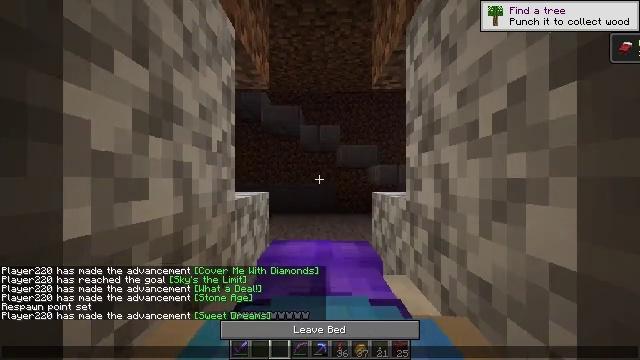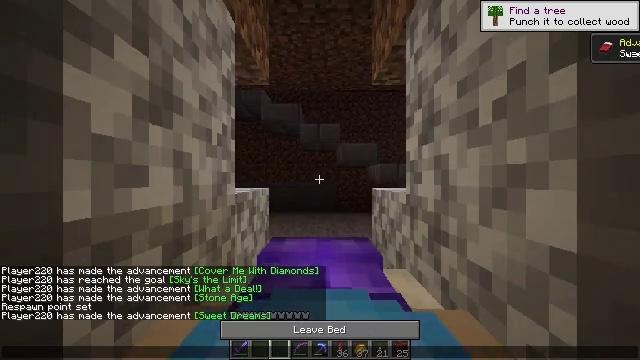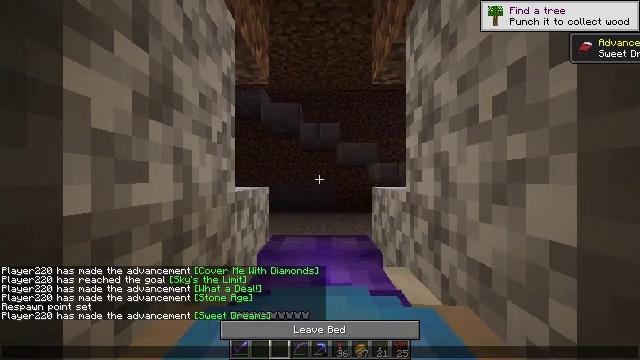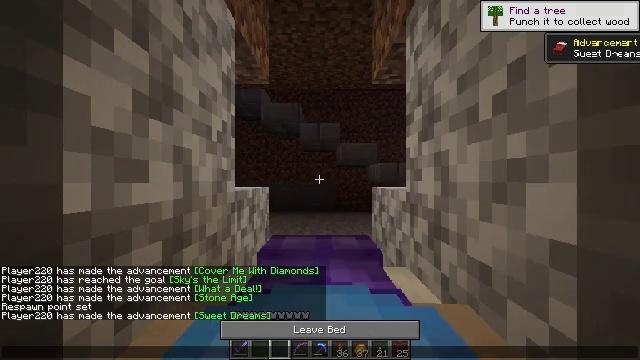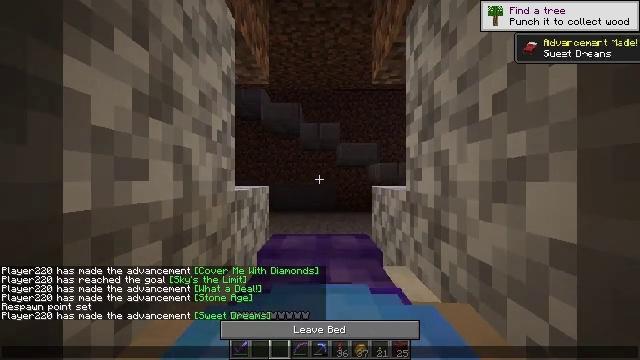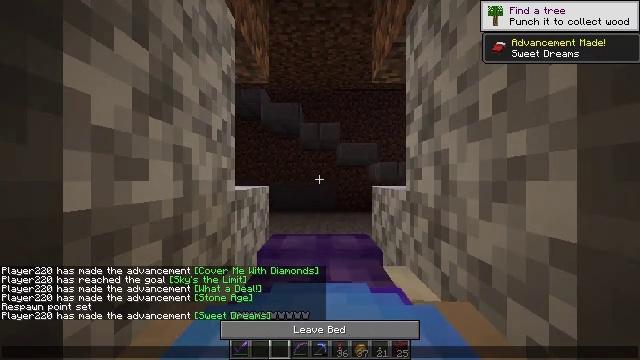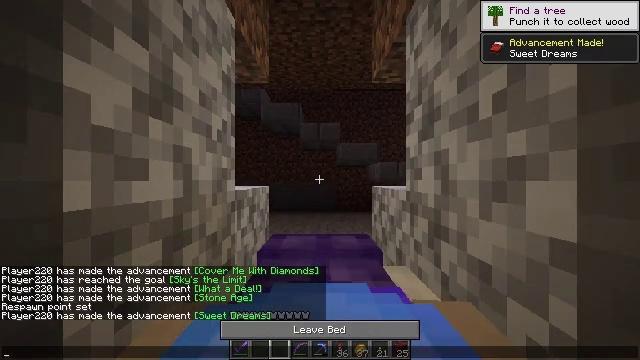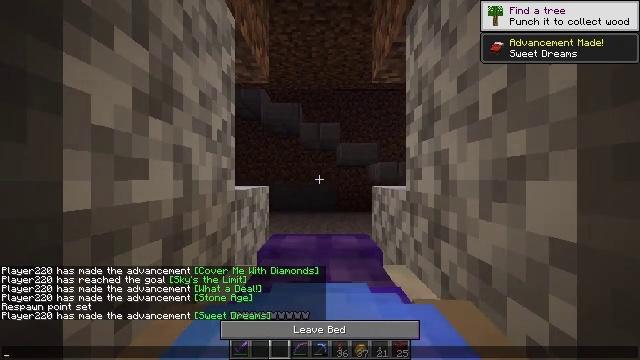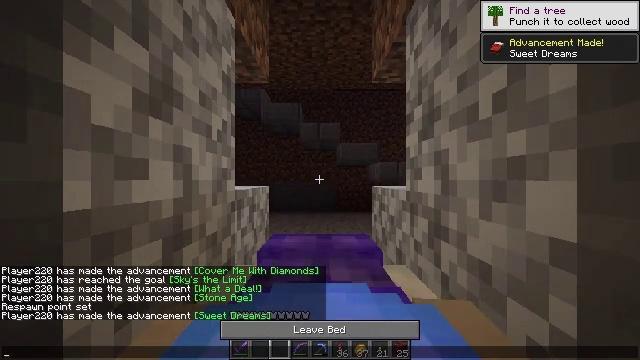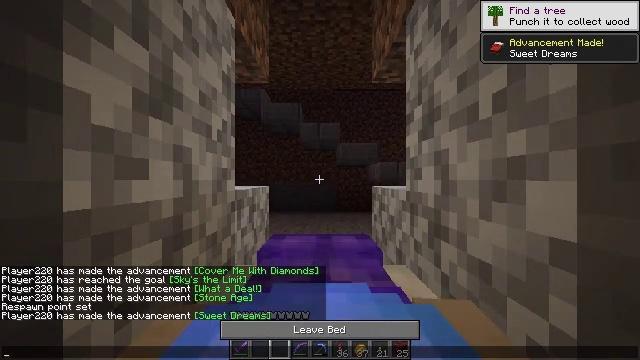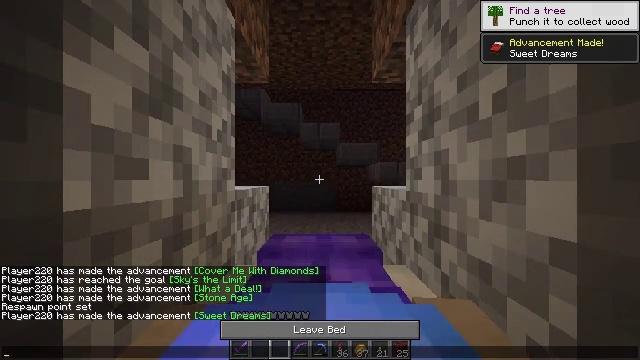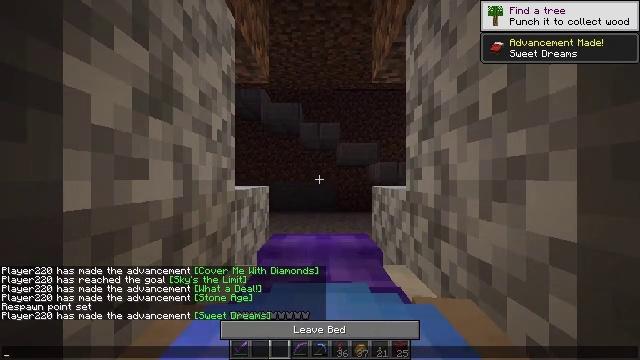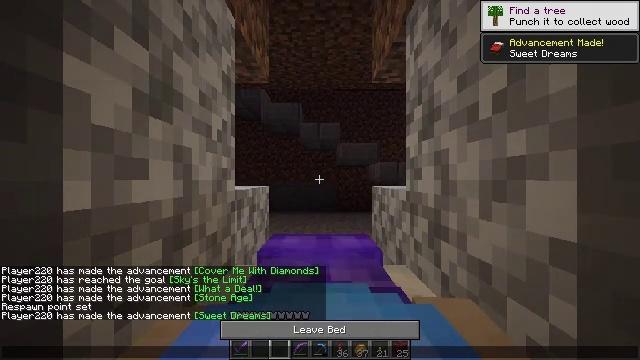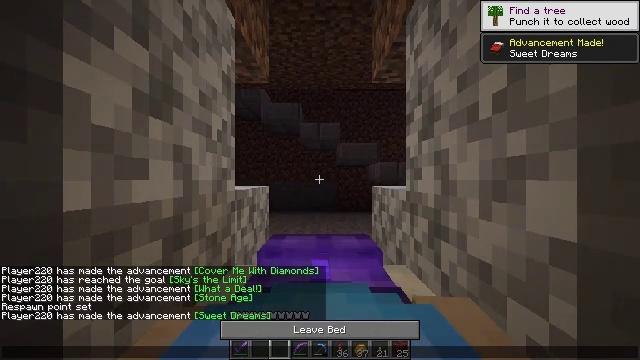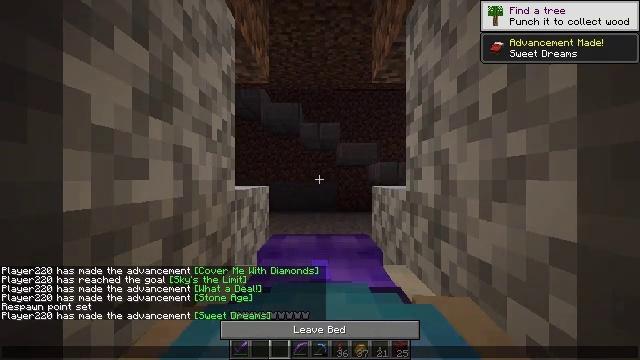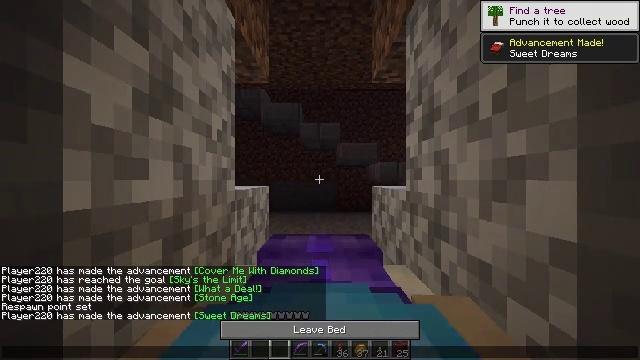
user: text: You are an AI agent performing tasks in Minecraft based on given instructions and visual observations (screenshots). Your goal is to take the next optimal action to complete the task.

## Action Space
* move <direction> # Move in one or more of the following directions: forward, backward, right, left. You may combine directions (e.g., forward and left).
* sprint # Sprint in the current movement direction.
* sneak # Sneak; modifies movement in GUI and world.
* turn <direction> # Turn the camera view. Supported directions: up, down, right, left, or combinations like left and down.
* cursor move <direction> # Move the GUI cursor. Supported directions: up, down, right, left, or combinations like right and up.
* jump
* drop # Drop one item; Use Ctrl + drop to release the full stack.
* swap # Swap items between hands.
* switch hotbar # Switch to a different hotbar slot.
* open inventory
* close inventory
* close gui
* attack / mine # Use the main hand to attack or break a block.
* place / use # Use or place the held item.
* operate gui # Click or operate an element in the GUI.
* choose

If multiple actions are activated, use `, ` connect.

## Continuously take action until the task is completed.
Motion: motion action
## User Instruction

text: Break the oak wall sign to reclaim it.
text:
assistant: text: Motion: no_op
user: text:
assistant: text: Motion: no_op
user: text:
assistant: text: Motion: no_op
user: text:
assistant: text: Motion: no_op
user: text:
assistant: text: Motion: no_op
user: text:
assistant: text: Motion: no_op
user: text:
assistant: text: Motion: no_op
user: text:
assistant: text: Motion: no_op
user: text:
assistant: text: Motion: no_op
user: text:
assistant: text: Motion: no_op
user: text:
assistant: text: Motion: no_op
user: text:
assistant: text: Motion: no_op
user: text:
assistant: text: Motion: no_op
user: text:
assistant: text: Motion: no_op
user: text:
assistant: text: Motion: no_op
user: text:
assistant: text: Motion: no_op
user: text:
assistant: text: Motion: no_op
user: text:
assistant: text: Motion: no_op
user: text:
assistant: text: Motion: no_op
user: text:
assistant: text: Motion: no_op
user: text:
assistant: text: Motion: no_op
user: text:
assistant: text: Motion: no_op
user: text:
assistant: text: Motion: no_op
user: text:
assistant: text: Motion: no_op
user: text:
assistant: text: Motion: no_op
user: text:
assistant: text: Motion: no_op
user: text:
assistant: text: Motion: no_op
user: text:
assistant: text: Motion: no_op
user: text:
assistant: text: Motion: no_op
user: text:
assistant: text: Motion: no_op